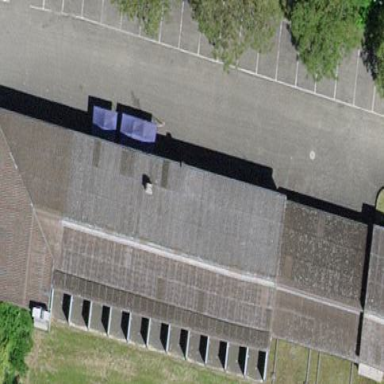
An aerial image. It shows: Building dedicated to shooting sports.